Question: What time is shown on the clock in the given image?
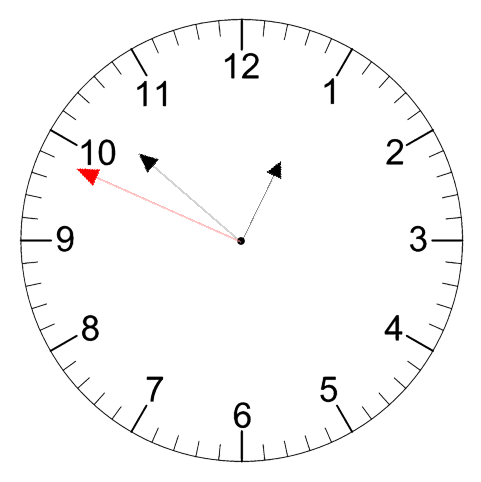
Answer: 12:51:49